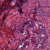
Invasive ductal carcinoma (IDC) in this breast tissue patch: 1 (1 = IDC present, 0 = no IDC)